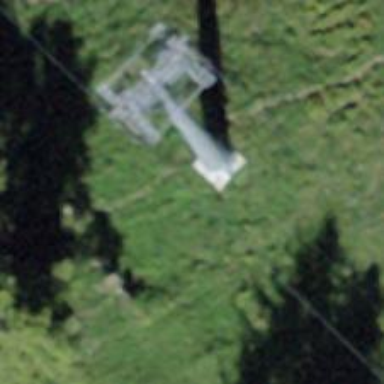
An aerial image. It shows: Pylon for aerialway.